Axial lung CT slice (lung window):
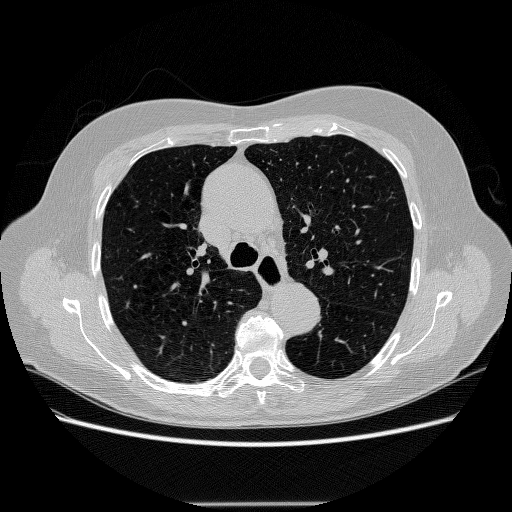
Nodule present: no